Interaction volume radius: 5 \u00c5
Interaction volume height: 10 \u00c5
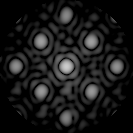
Disorder parameter: 0.1153